Interaction volume radius: 5 \u00c5
Interaction volume height: 25 \u00c5
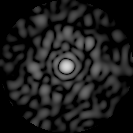
Disorder parameter: 0.8397